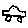
Label: car